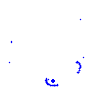
Particle: proton